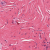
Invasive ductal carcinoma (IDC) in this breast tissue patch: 0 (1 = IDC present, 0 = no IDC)